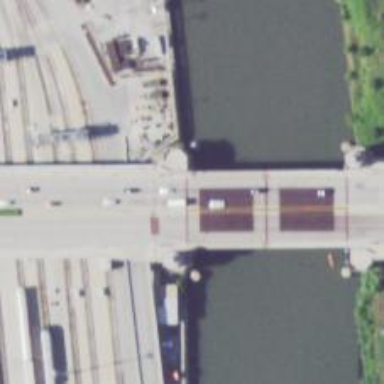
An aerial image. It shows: Secondary road crossing bascule movable bridge.